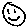
Label: smiley face